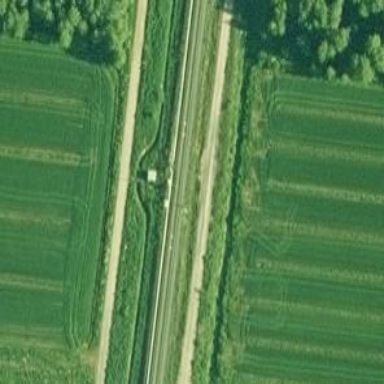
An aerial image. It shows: Railway track with continuous electrified contact lines.